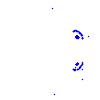
Particle: kaon